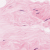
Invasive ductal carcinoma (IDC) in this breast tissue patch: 0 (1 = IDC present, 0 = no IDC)